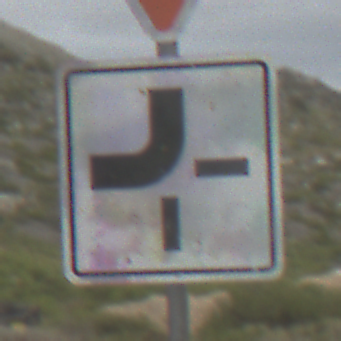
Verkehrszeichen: VerlaufVorfahrtsstrasse2
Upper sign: VorfahrtGewaehren
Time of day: Midday
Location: Outdoor (Nature)
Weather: Overcast
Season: NotSpecified
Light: Natural